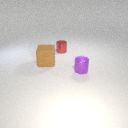
small red metal cylinder to the right of large brown rubber cube